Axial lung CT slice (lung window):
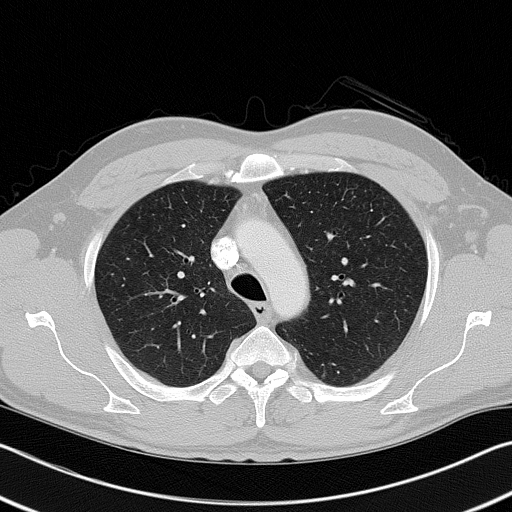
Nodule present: no